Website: lowes
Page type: billing-address
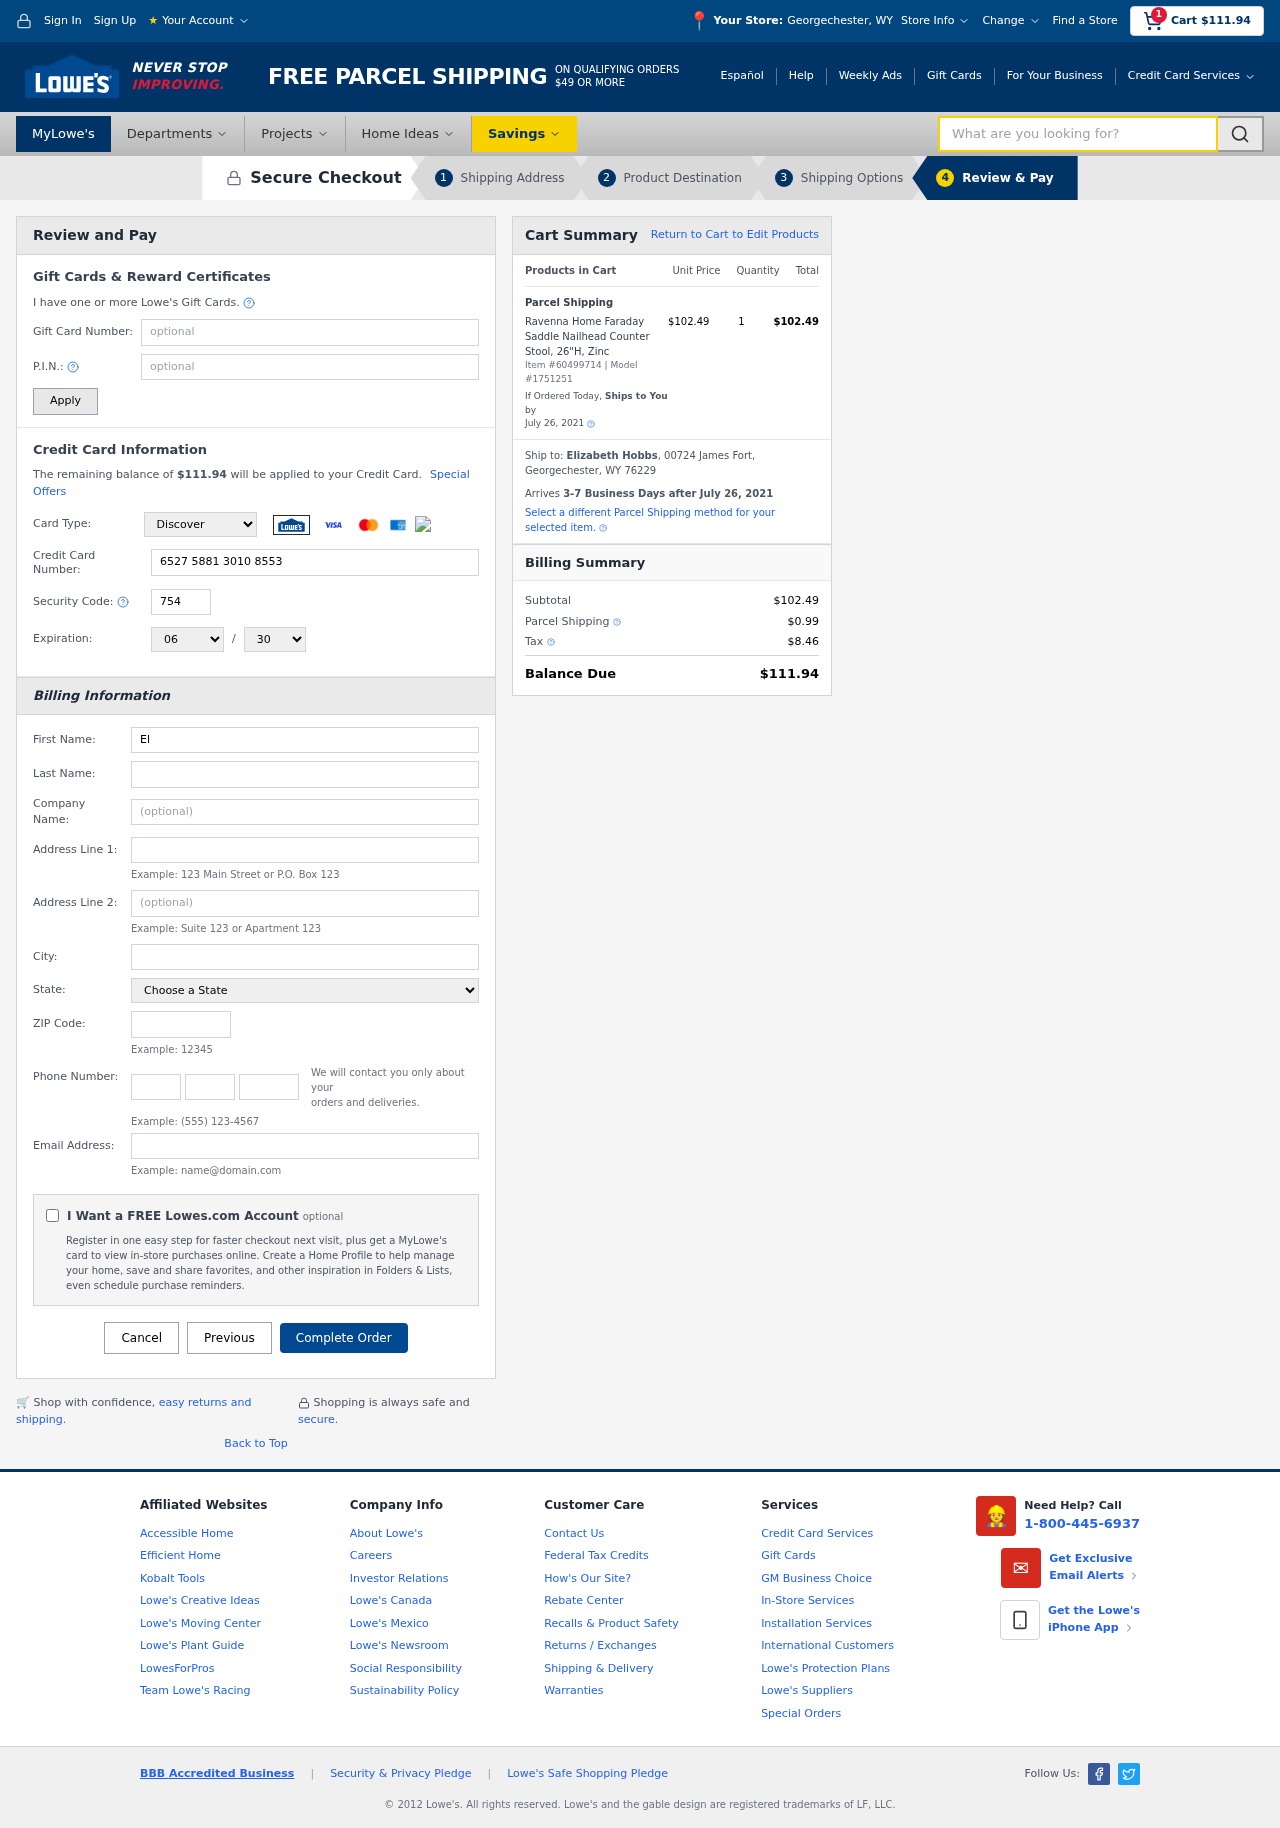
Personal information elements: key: PII_CARD_CVV
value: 754
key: PII_CARD_EXPIRY_MONTH
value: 06
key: PII_CARD_EXPIRY_YEAR
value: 30
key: PII_CARD_NUMBER
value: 6527 5881 3010 8553
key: PII_CARD_TYPE
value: Discover
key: PII_CITY
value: Georgechester
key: PII_CITY_STATE
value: Georgechester, WY
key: PII_EMAIL
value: elizabeth_hobbs@gmail.com
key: PII_FIRSTNAME
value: Elizabeth
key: PII_FULLNAME
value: Elizabeth Hobbs
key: PII_LASTNAME
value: Hobbs
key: PII_PHONE_AREA
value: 283
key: PII_PHONE_PREFIX
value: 618
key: PII_PHONE_SUFFIX
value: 6118
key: PII_POSTCODE
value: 76229
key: PII_STATE
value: Wyoming
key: PII_STREET
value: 00724 James Fort
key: PII_CITY_STATE_ZIP
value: Georgechester, WY 76229
Product elements: key: PRODUCT1_NAME
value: Ravenna Home Faraday Saddle Nailhead Counter Stool, 26"H, Zinc
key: PRODUCT1_PRICE
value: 102.49
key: PRODUCT1_QUANTITY
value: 1
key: PRODUCT_ITEM_NUMBER
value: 60499714
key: PRODUCT_MODEL_NUMBER
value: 1751251
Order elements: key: ORDER_SUBTOTAL
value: $111.94
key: ORDER_TOTAL
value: $111.94
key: ORDER_SHIPPING_DATE
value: July 26, 2021
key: ORDER_SUBTOTAL
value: $102.49
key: ORDER_DELIVERY_DATE
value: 3-7 Business Days after July 26, 2021
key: ORDER_SHIPPING_DATE2
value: July 26, 2021
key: ORDER_SUBTOTAL2
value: $102.49
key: ORDER_SHIPPING_COST
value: $0.99
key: ORDER_TAX
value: $8.46
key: ORDER_TOTAL2
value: $111.94
Search elements: key: HEADER_SEARCH
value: What are you looking for?